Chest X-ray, AP view. Patient: 19 years old, sex F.
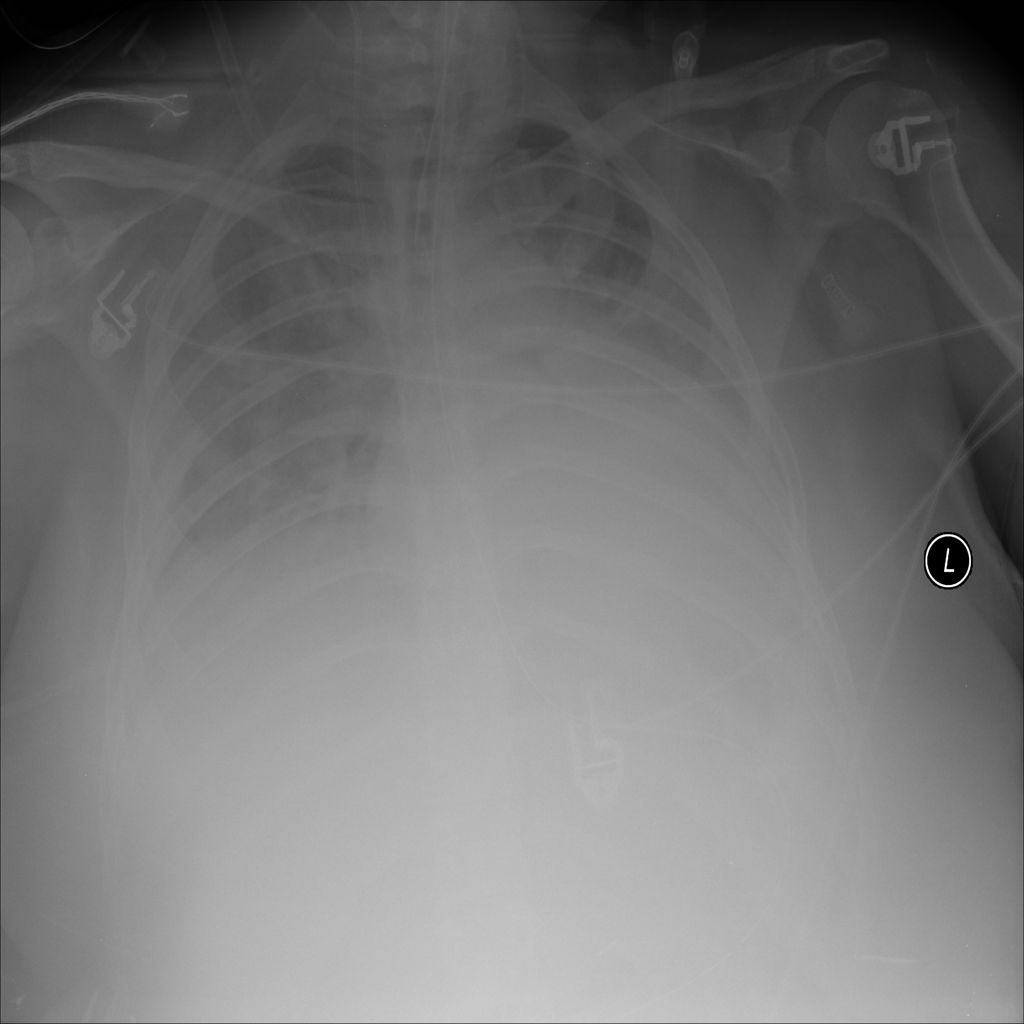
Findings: No Finding